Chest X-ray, PA view. Patient: 63 years old, sex M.
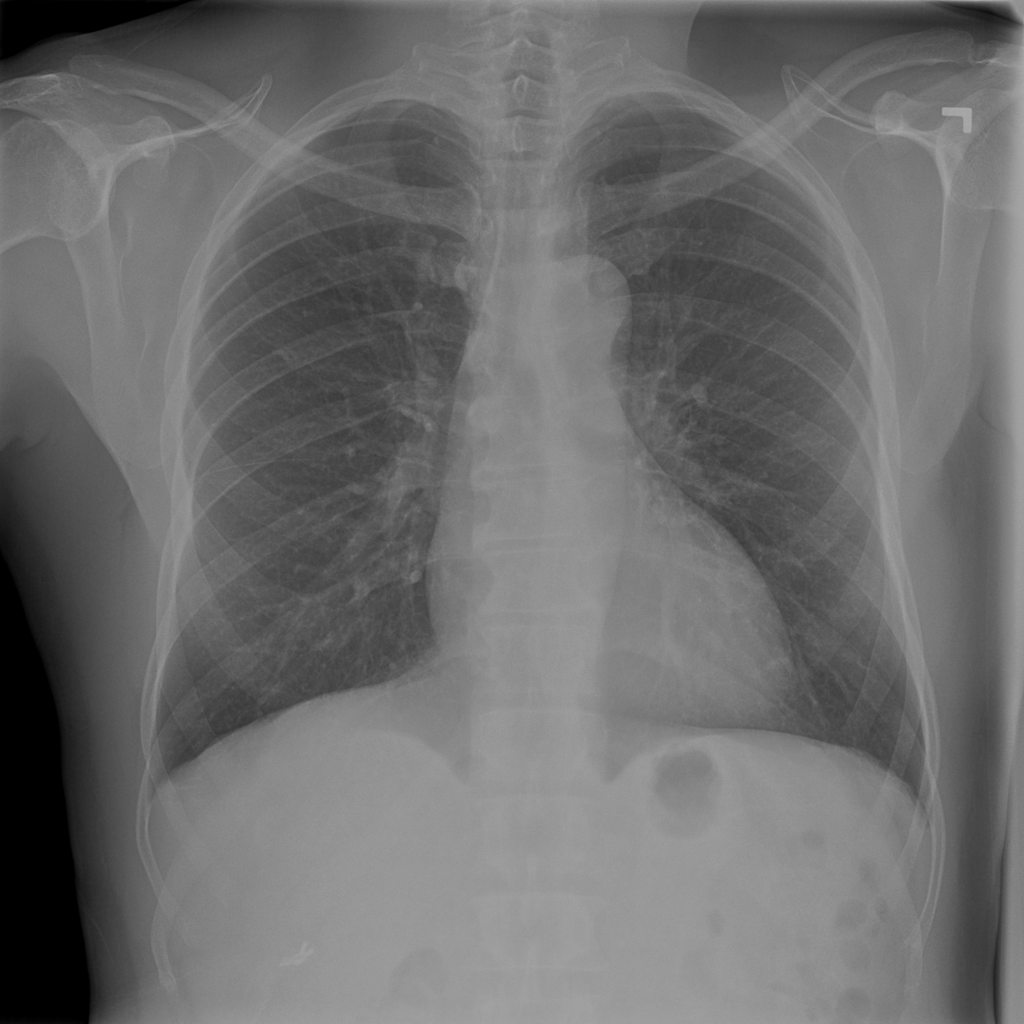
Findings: No Finding